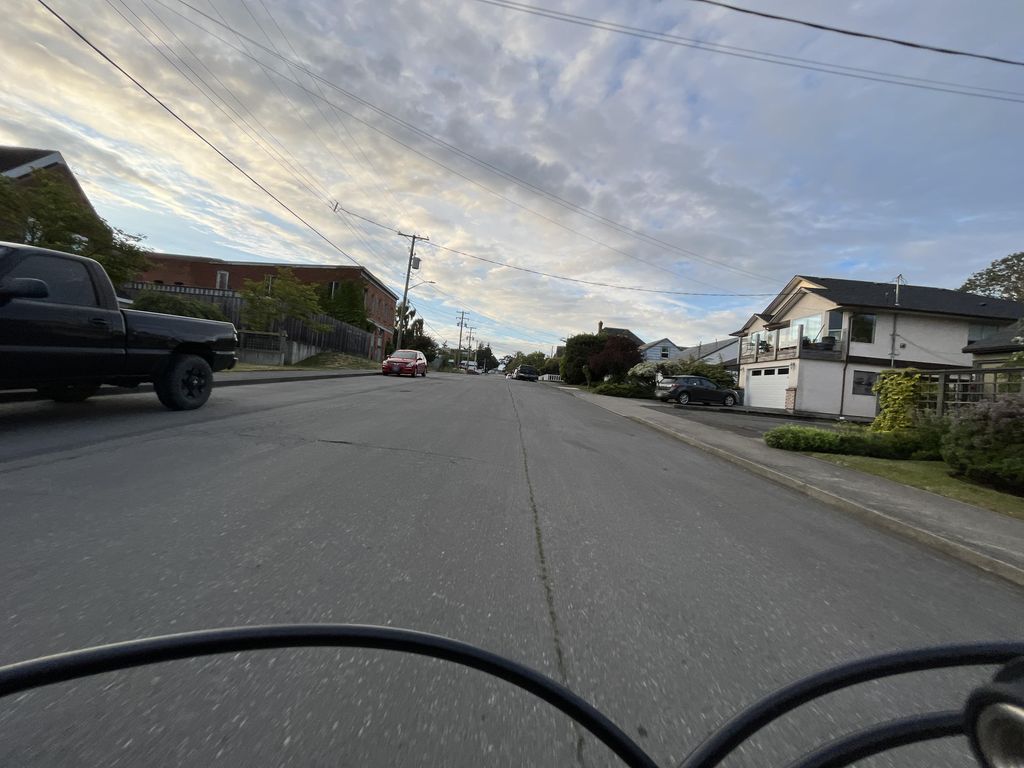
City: victoria